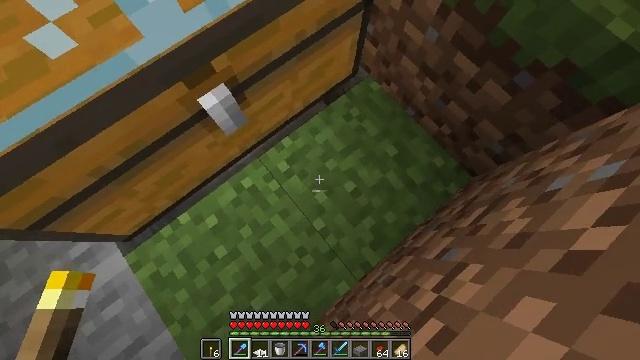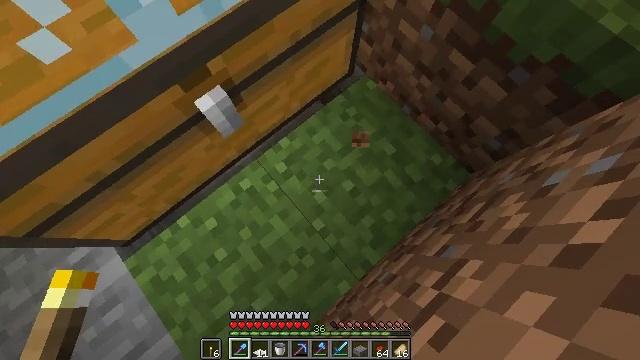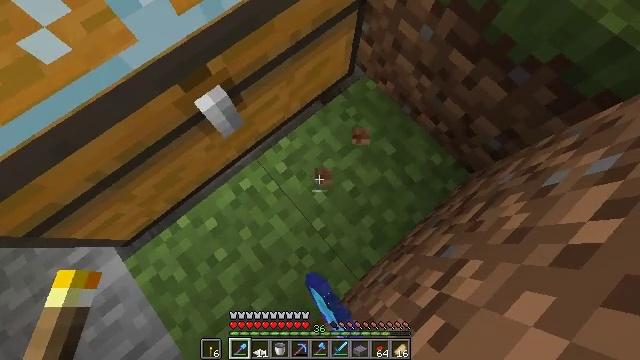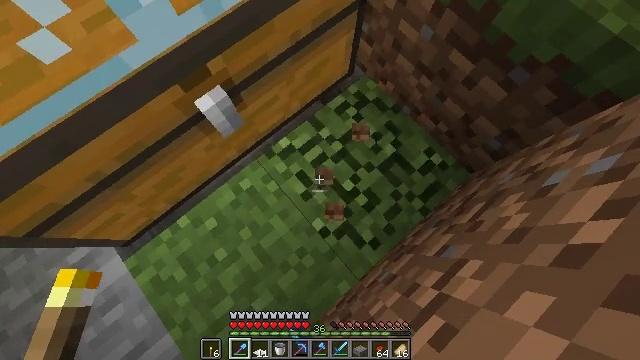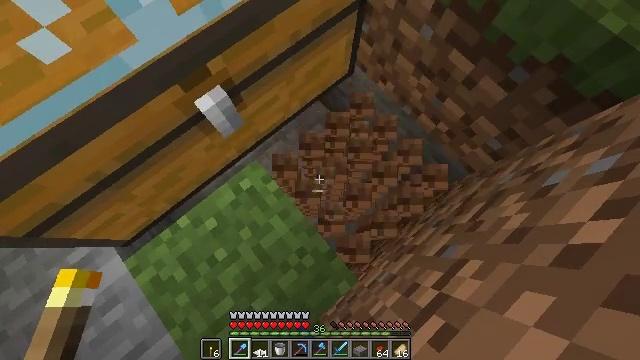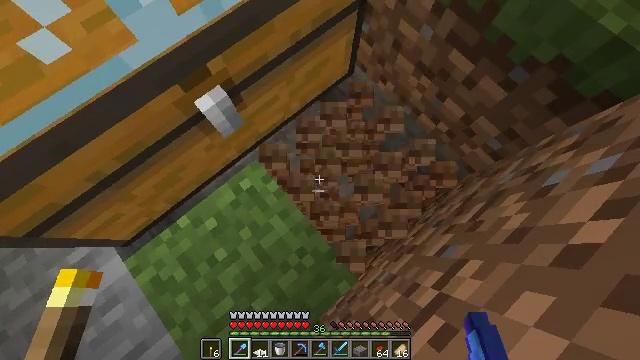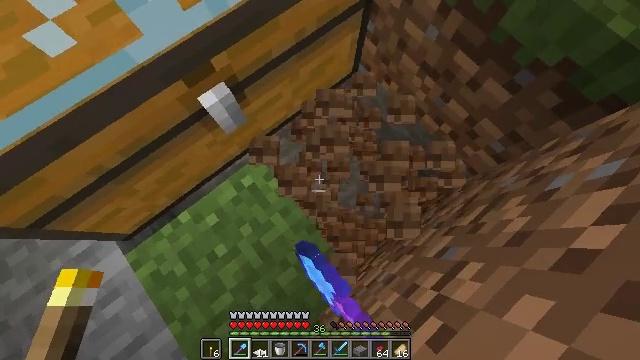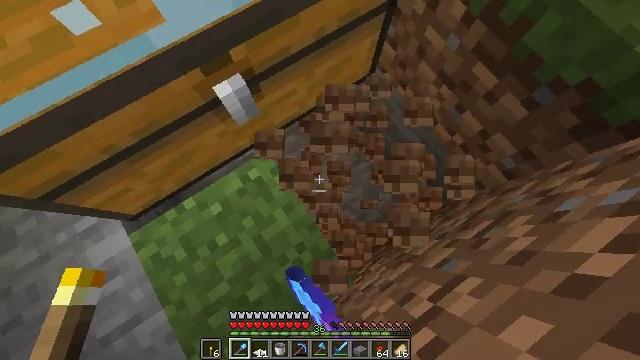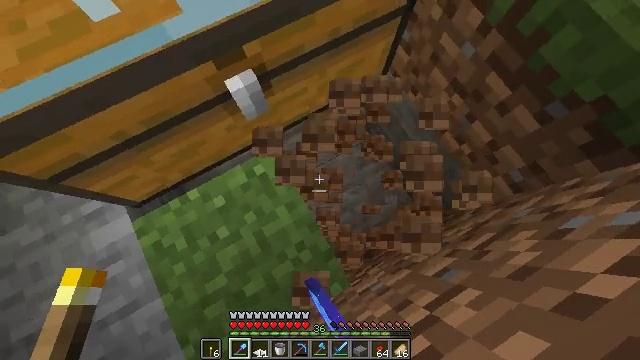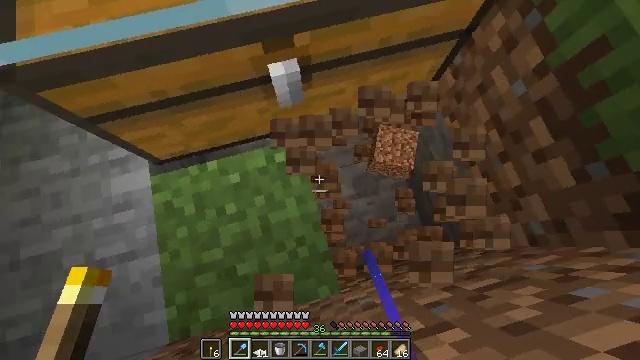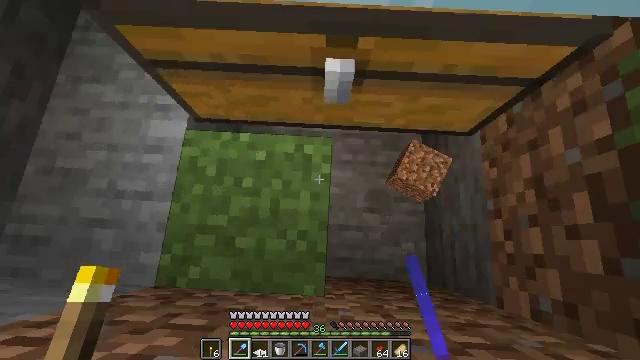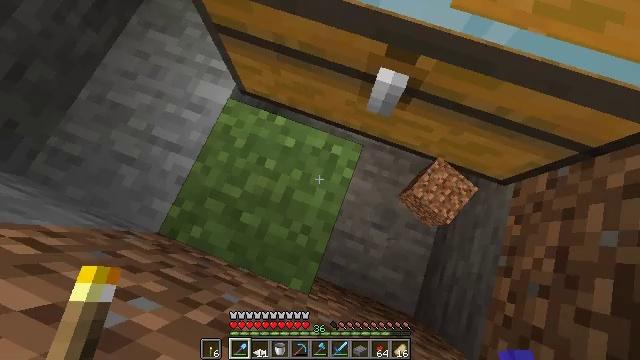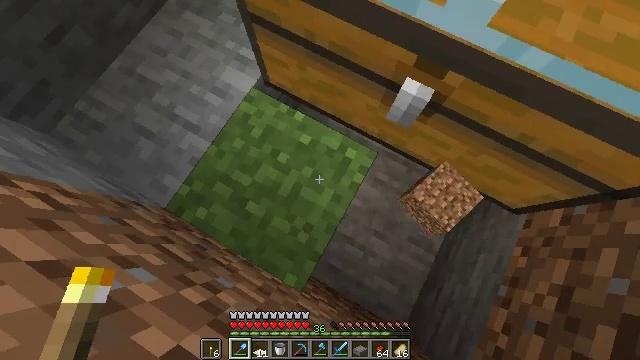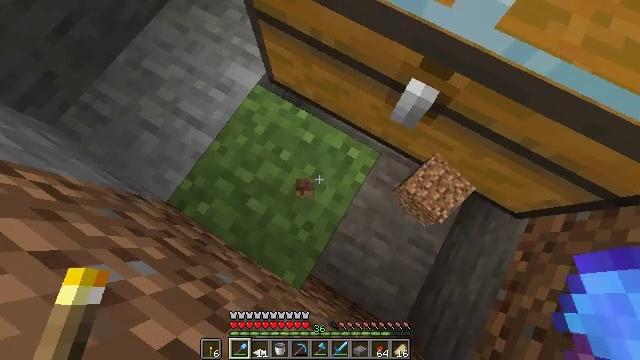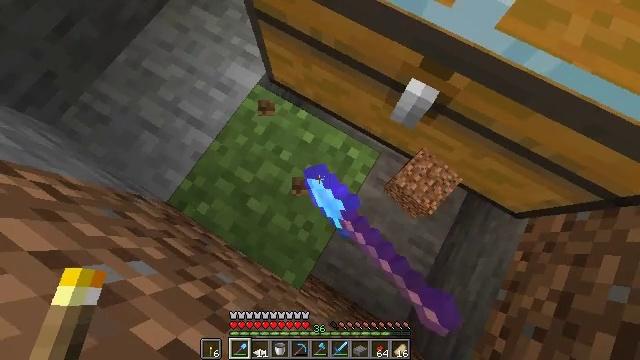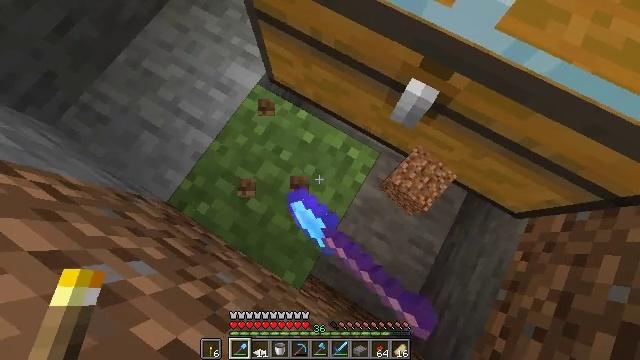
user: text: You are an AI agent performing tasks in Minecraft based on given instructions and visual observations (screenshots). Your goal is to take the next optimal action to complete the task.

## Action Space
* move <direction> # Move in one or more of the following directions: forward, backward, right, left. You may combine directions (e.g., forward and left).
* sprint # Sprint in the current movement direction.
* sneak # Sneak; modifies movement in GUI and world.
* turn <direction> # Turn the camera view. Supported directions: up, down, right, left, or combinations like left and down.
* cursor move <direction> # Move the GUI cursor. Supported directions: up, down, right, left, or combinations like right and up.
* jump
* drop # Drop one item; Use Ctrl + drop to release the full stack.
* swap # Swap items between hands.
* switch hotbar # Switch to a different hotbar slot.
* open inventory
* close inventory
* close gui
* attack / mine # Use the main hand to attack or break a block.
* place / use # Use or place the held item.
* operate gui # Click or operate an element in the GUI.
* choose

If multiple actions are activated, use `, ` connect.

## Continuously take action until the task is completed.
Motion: motion action
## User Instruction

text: Gather grass block for landscaping.
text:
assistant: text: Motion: turn right, attack / mine
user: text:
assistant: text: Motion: attack / mine
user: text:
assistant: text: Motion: attack / mine
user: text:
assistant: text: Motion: attack / mine
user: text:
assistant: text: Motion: attack / mine
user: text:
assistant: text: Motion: turn left, attack / mine
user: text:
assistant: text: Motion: turn left
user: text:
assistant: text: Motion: turn left
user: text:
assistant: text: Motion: turn left
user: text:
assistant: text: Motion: turn left
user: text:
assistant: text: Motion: turn left
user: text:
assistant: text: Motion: turn left
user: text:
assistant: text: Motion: turn left, attack / mine
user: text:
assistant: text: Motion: attack / mine
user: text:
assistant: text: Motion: attack / mine
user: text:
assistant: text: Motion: attack / mine
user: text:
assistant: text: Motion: attack / mine
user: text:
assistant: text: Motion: attack / mine
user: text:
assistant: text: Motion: attack / mine
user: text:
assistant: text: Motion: attack / mine
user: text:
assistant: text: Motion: turn left
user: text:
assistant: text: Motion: no_op